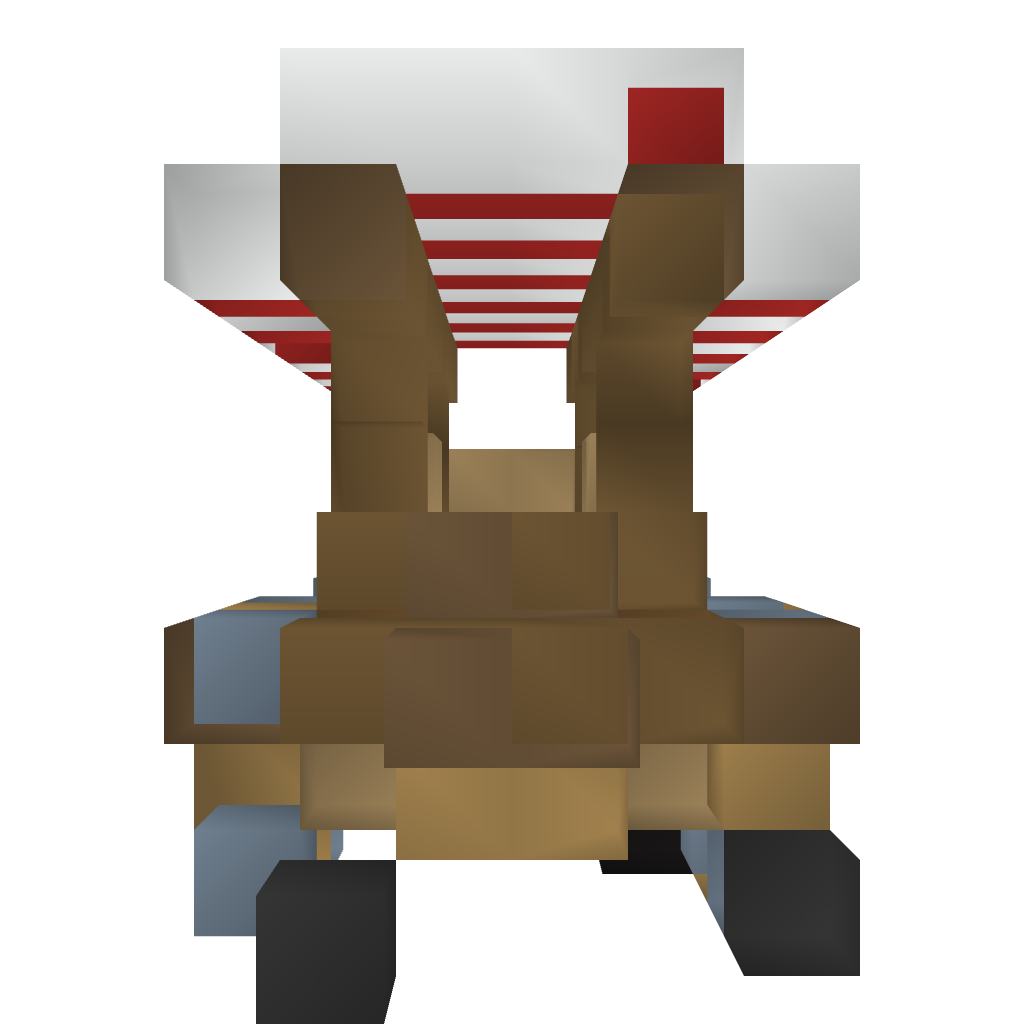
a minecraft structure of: carriage